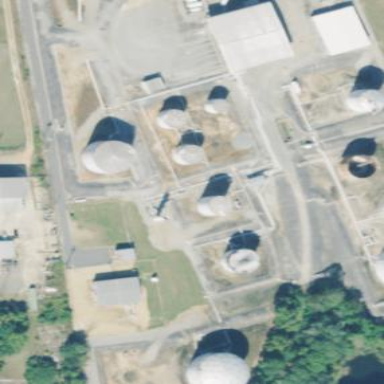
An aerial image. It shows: Industrial area designated as petroleum terminal.